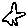
Label: star